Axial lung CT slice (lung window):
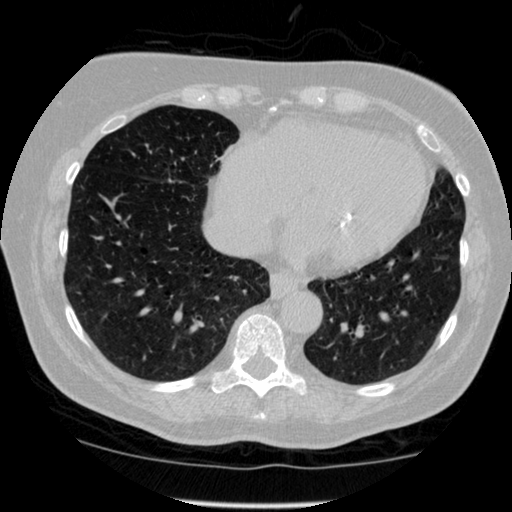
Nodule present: no